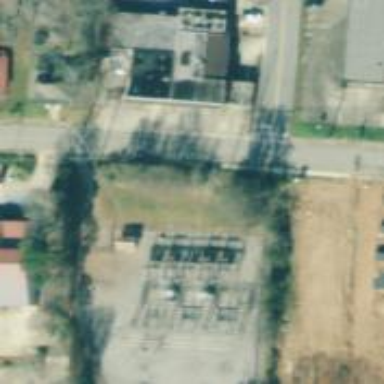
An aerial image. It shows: Distribution level power substation enclosed by fence.